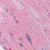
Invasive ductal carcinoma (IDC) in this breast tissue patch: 1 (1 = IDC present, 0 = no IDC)